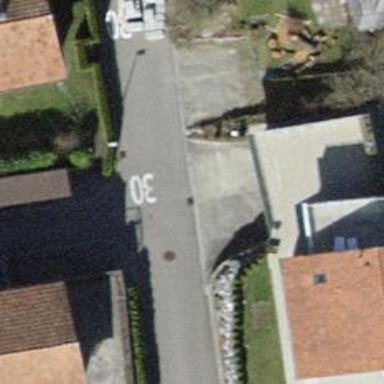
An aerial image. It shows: Residential road with asphalt surface.